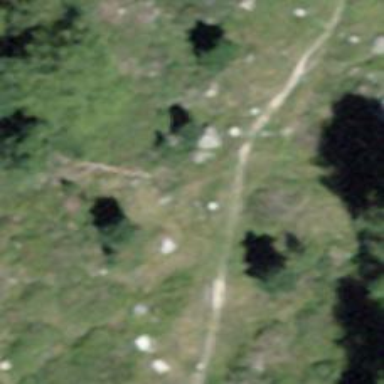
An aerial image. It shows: Ground path.